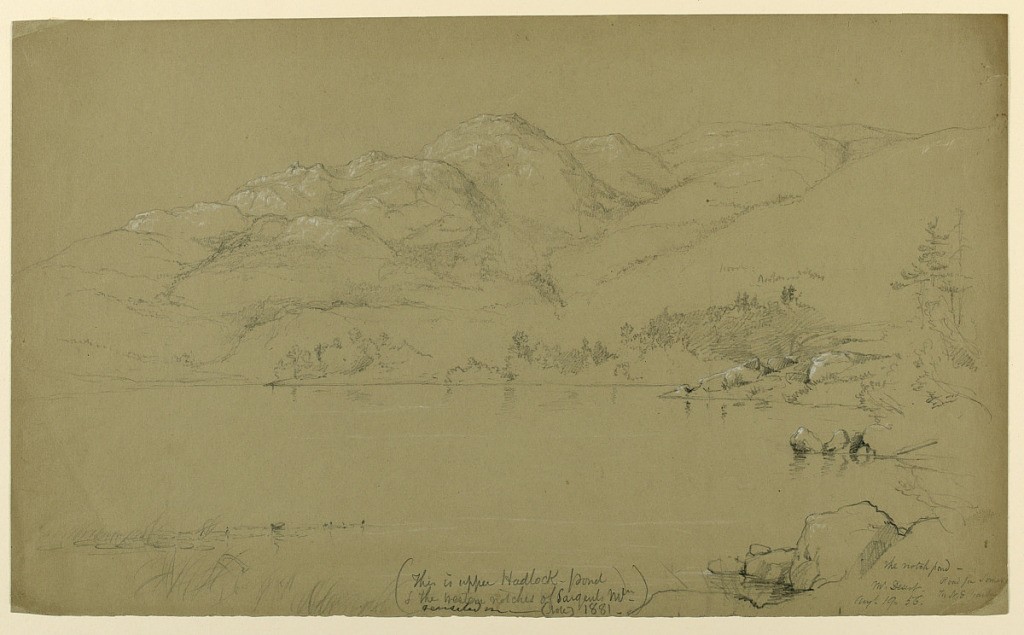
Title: Landscape Sketch, Mount Desert, Maine
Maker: Daniel Huntington, American, 1816–1906
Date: August 19, 1856
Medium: Black and white crayon, graphite on grey-brown paper
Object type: Drawing
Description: Pond in foreground and shore, right. Mountain beyond. Notation below with date.